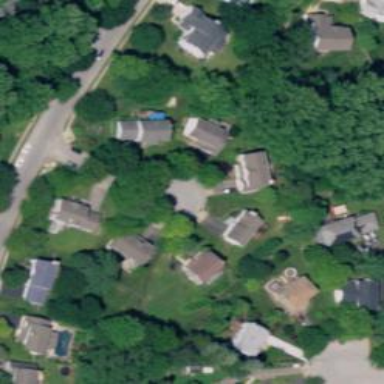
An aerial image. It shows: Residential road.